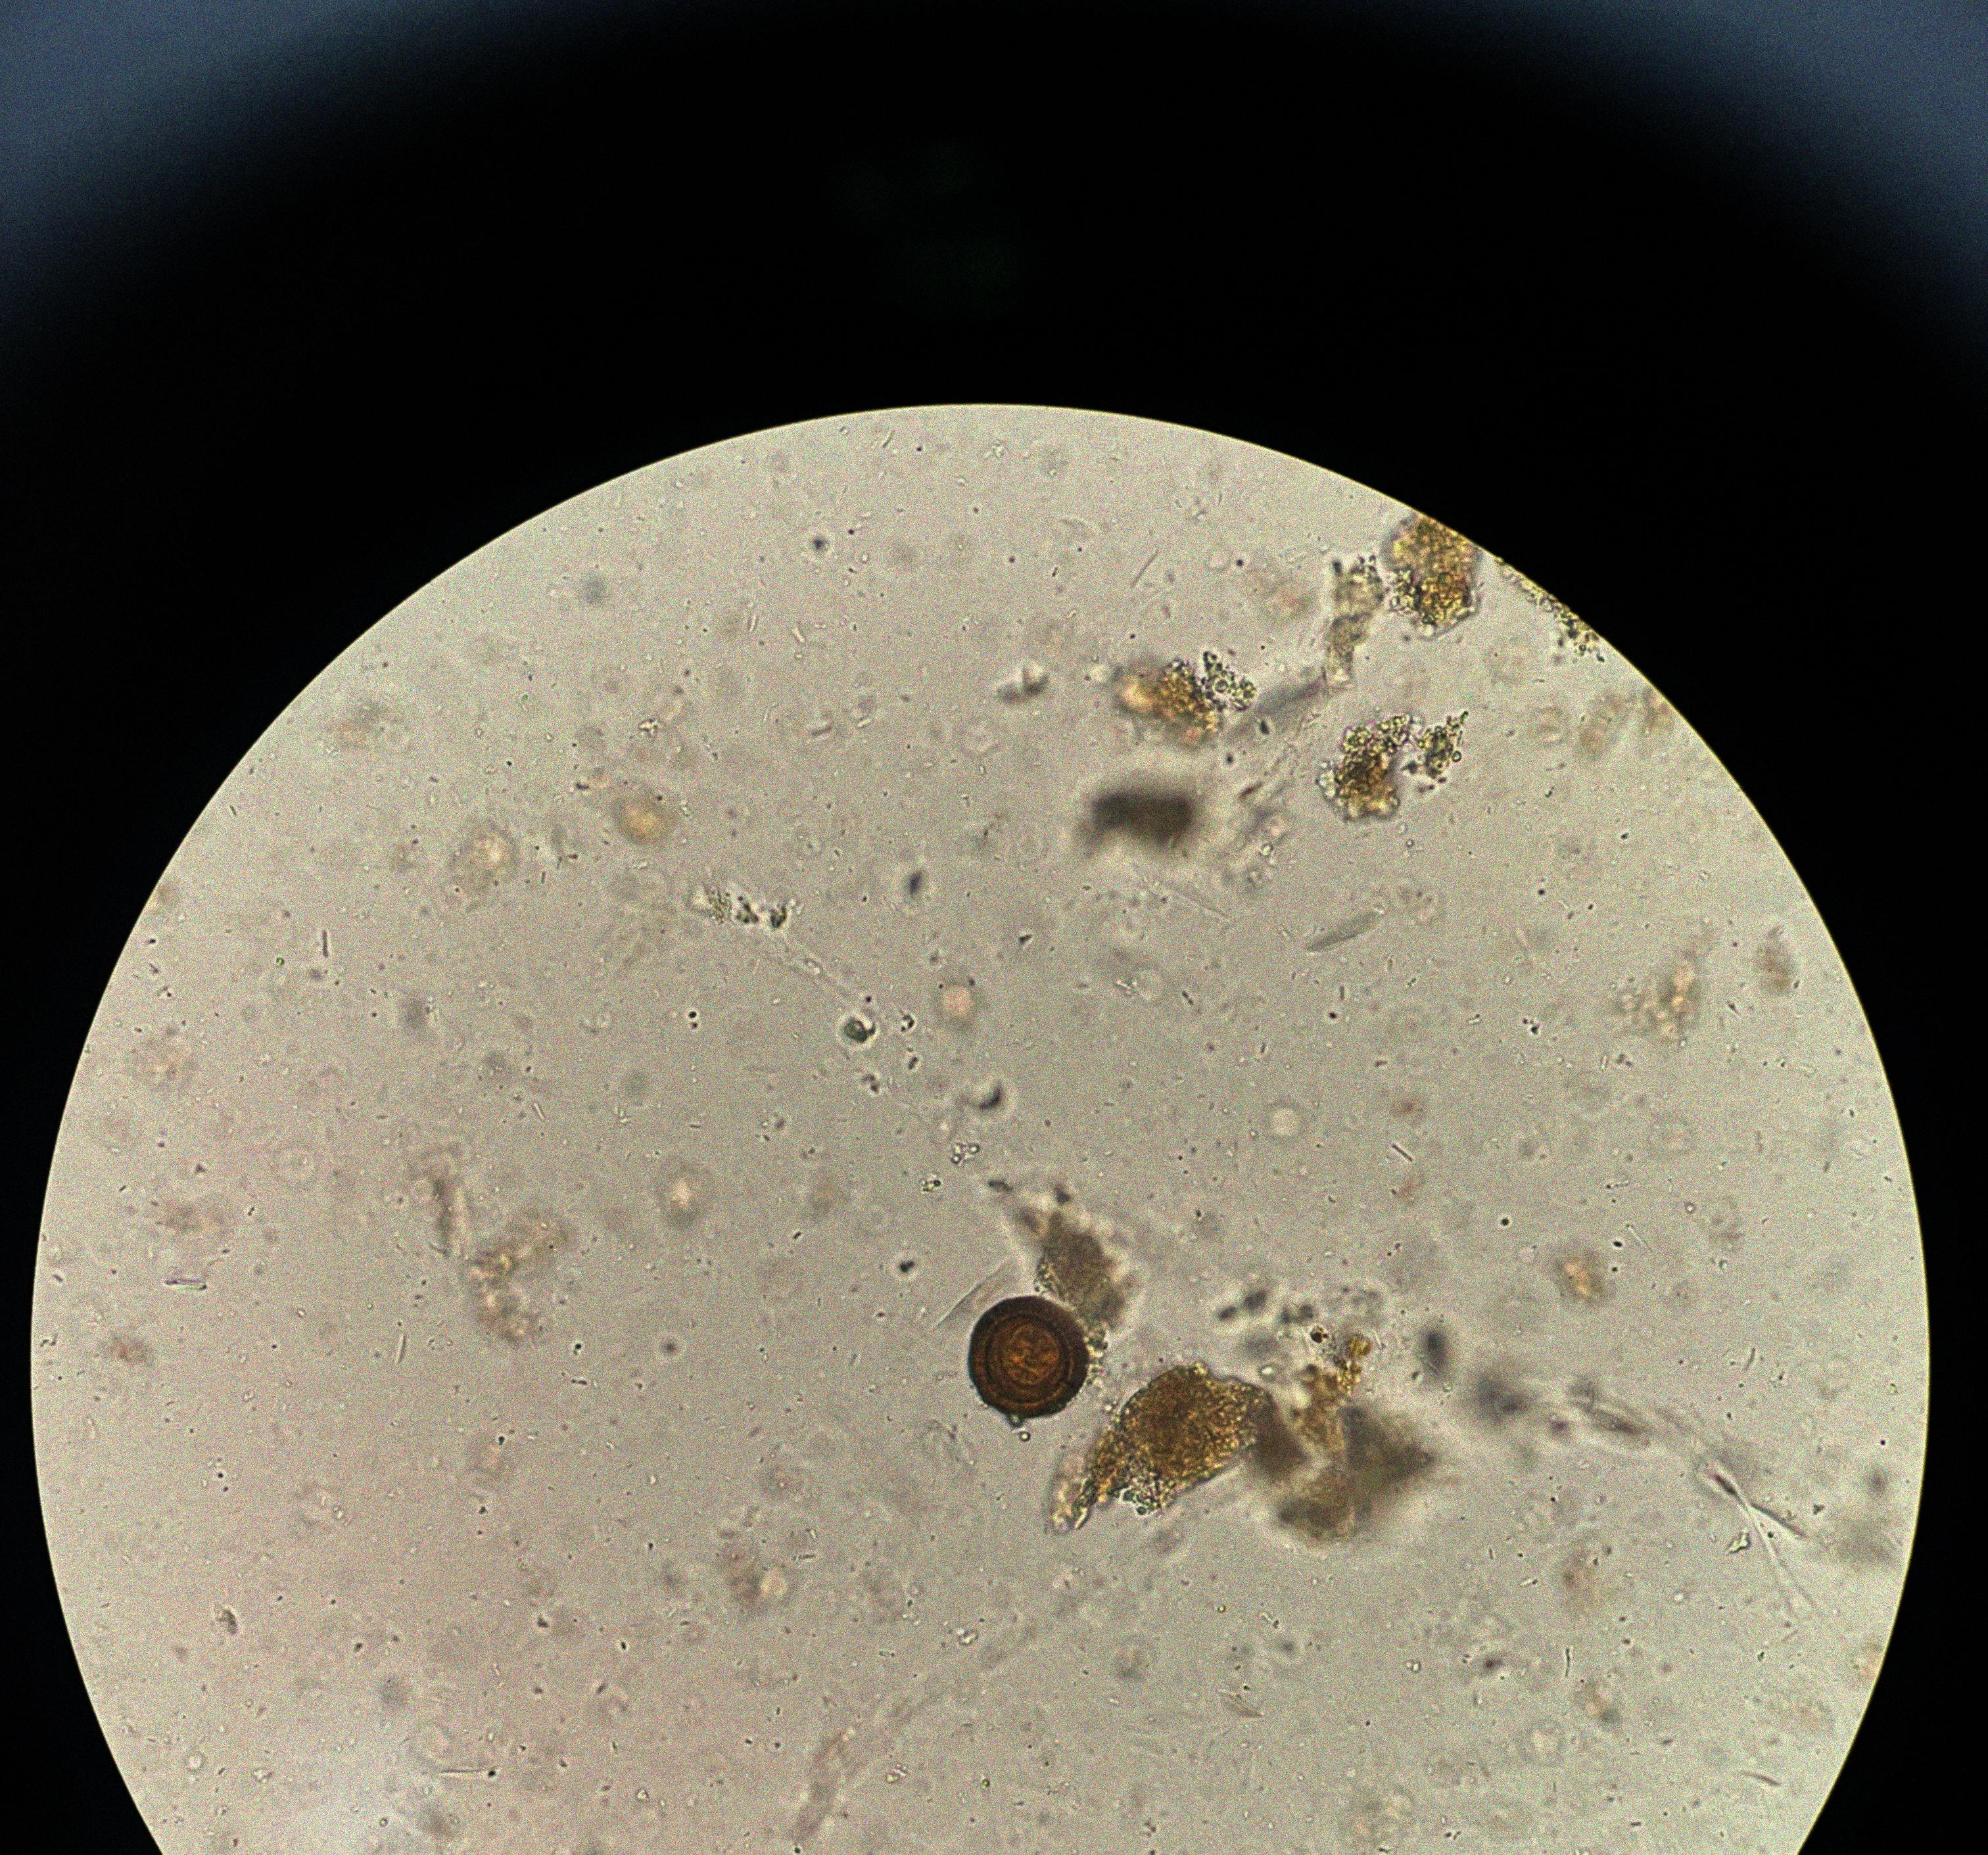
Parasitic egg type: Taenia spp. egg